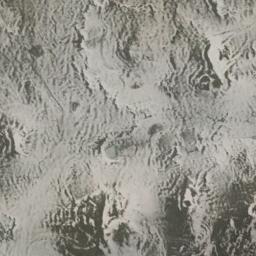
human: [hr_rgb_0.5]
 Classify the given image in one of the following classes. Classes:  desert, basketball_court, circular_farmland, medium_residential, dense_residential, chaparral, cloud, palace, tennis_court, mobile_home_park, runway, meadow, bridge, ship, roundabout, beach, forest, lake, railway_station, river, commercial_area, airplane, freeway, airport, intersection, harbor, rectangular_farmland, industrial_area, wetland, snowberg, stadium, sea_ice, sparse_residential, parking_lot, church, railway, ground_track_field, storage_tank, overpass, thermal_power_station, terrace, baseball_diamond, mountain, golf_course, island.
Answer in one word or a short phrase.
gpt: desert